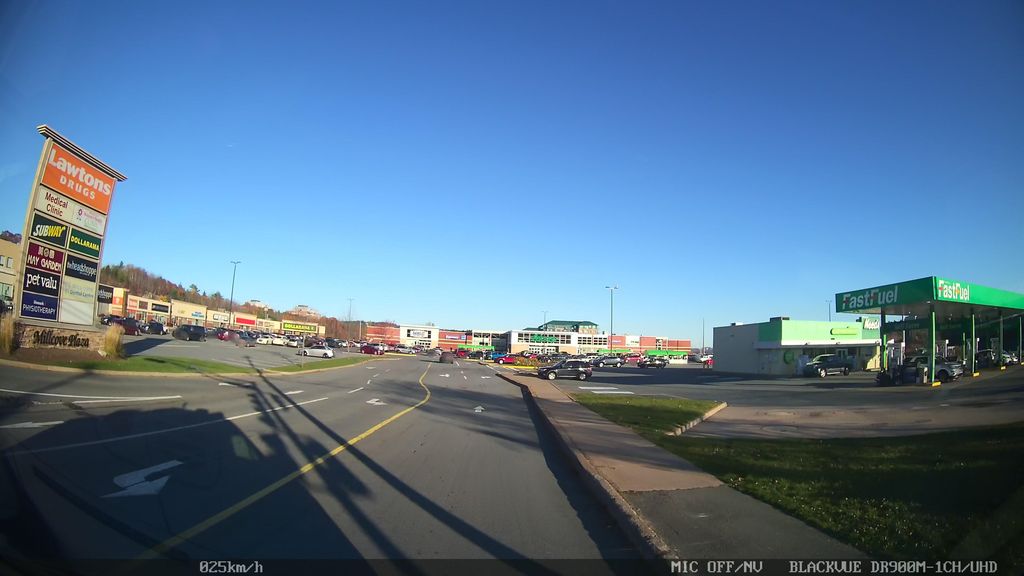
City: halifax